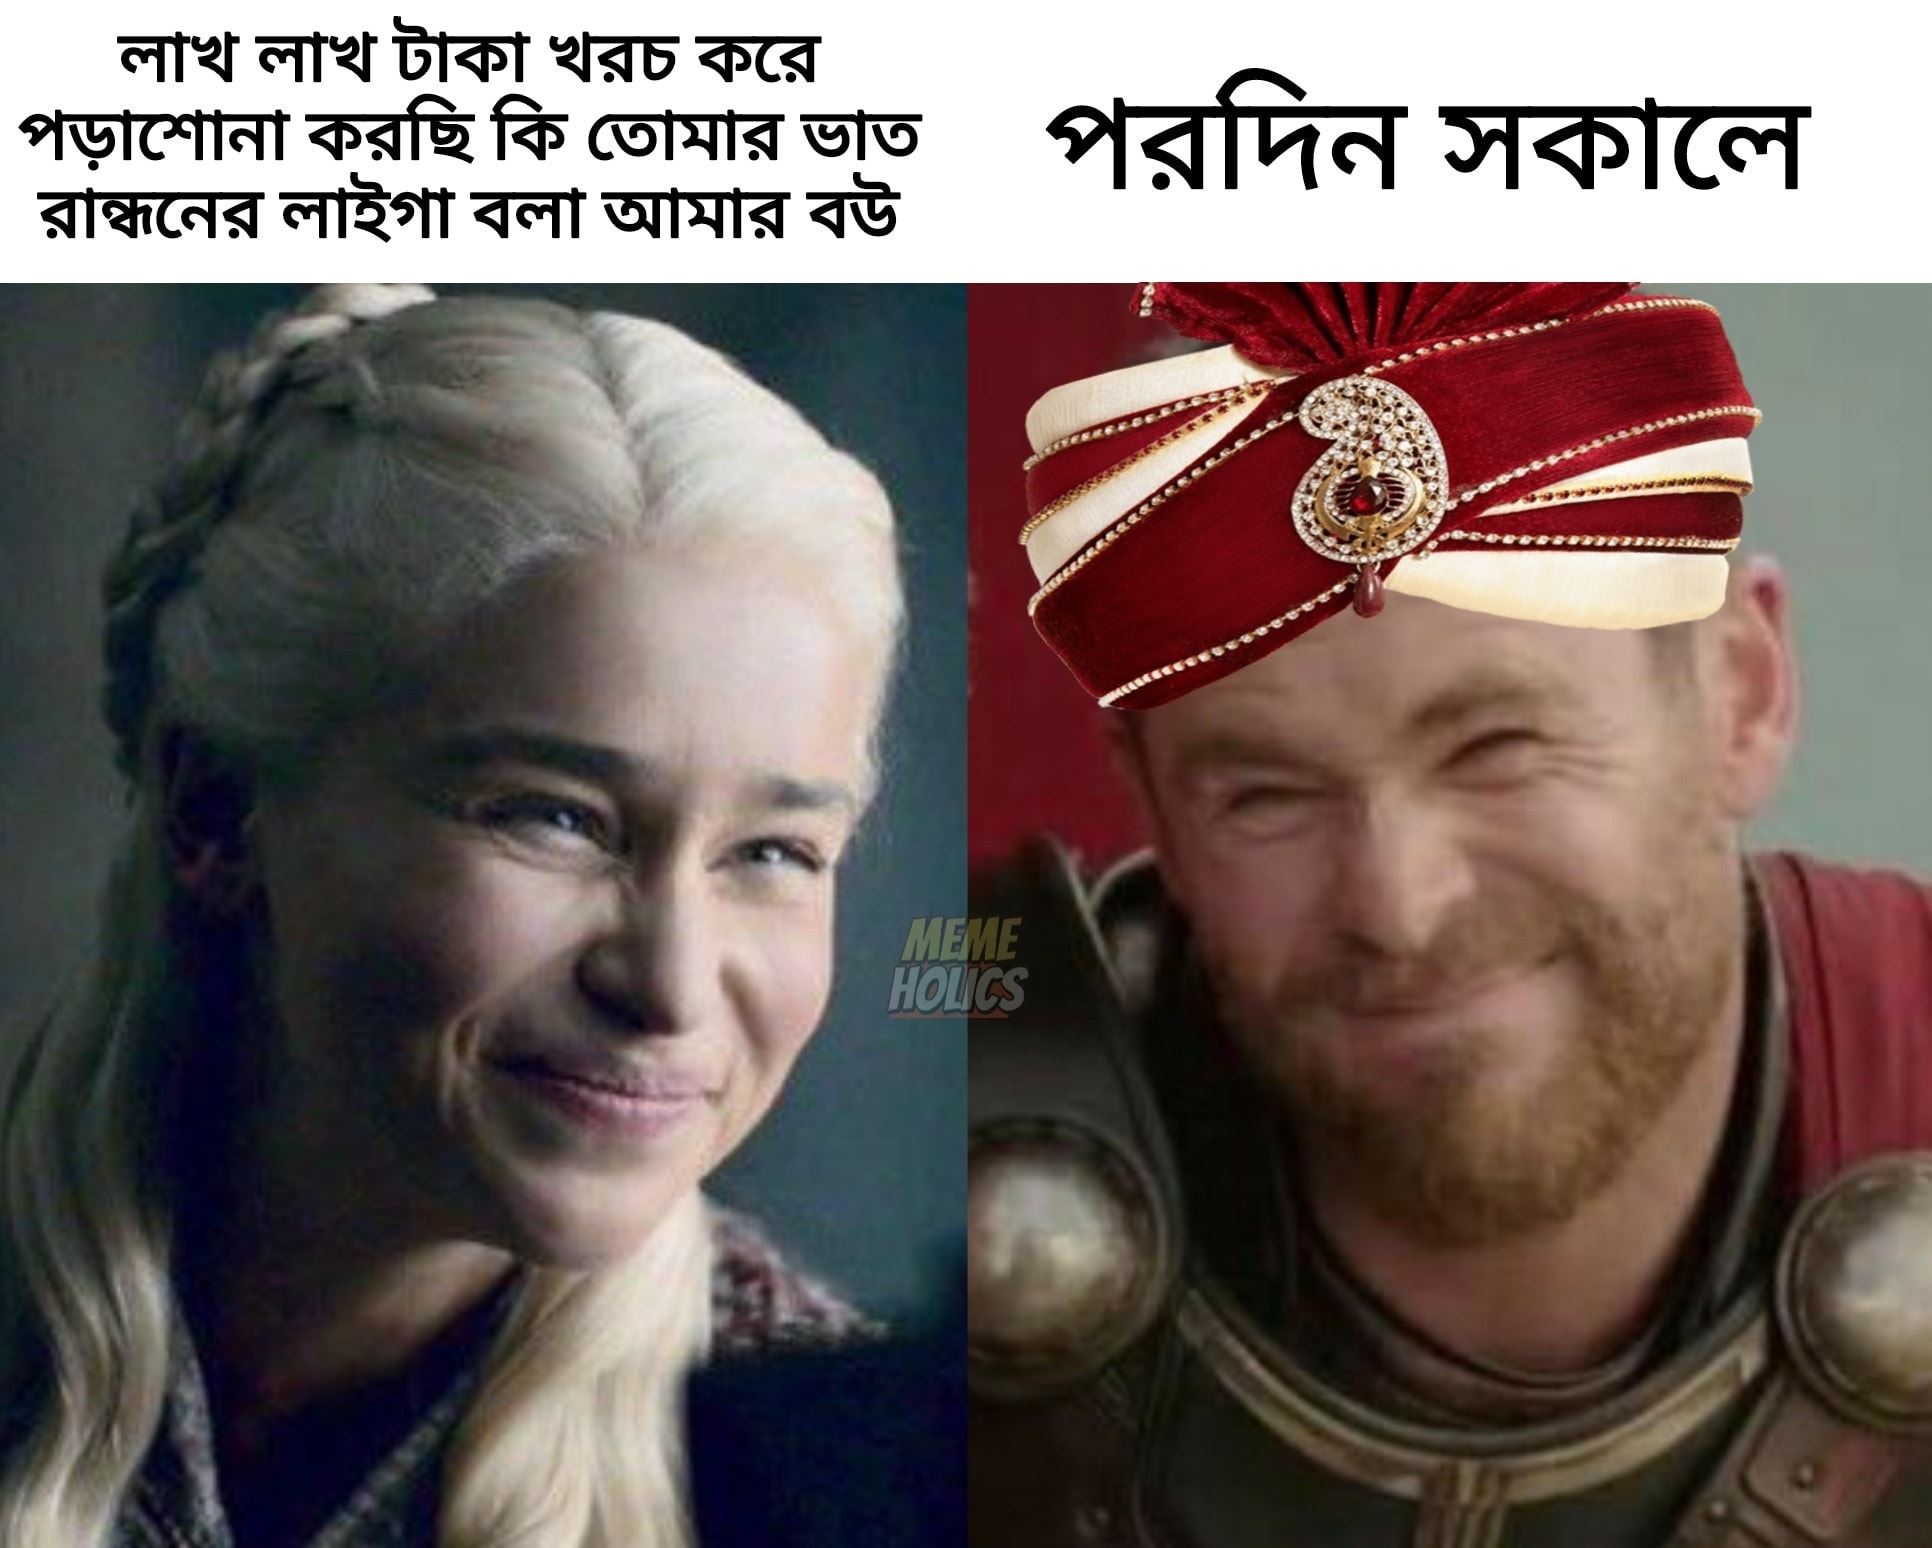
Caption: লাখ লাখ টাকা খরচ করে পড়াশোনা করছি কি তোমার ভাত রান্ধনের লাইগা বলা আমার বউ    পরদিন সকালে
Label: non-hate